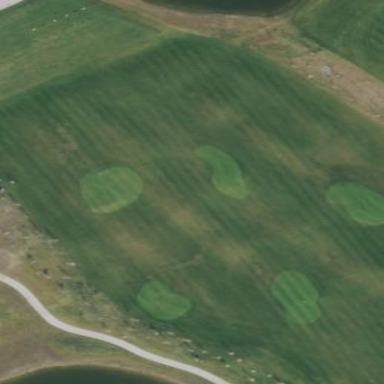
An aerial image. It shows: Grassy area designated for driving range golf.